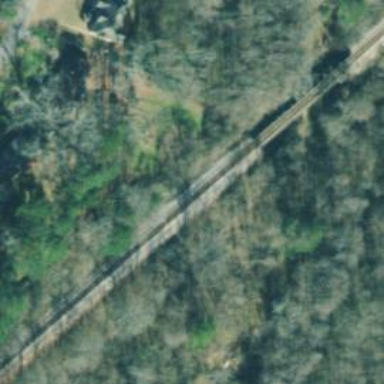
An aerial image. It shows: Bridge over railway line.